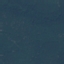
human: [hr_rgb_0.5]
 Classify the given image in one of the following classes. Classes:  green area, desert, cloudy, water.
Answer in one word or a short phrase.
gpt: green area